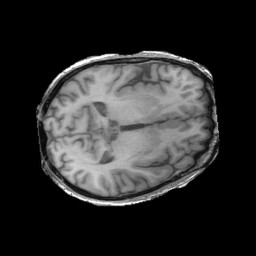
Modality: T1w
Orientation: axial
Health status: ill
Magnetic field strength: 3 T